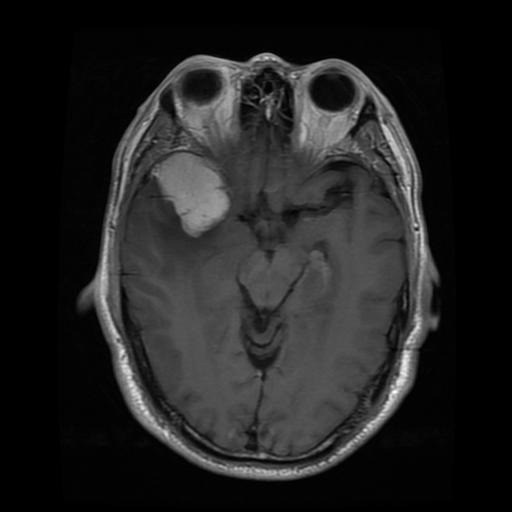
Label: meningioma